Brain MRI, t1w sequence, axial 2D slice.
Patient: age 41, sex M, weight 95 kg, height 1.95 m
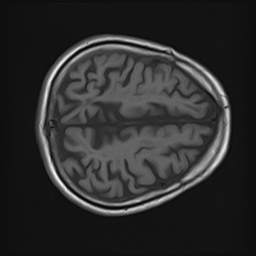